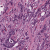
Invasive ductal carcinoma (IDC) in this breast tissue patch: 1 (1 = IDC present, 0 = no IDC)